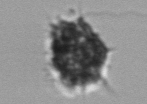
Label: Dictyocha